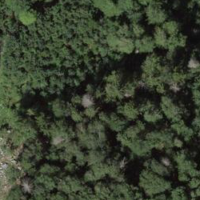
EUNIS habitat code: 43
Species observed at this site:
Lathyrus vernus